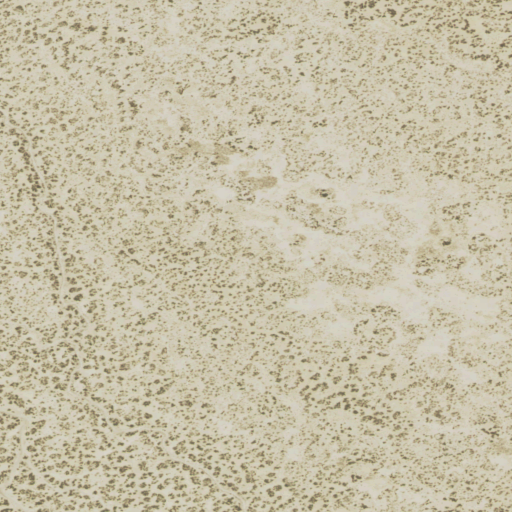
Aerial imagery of valley in Wyoming named Greasewood Wash containing only shrub